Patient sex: M
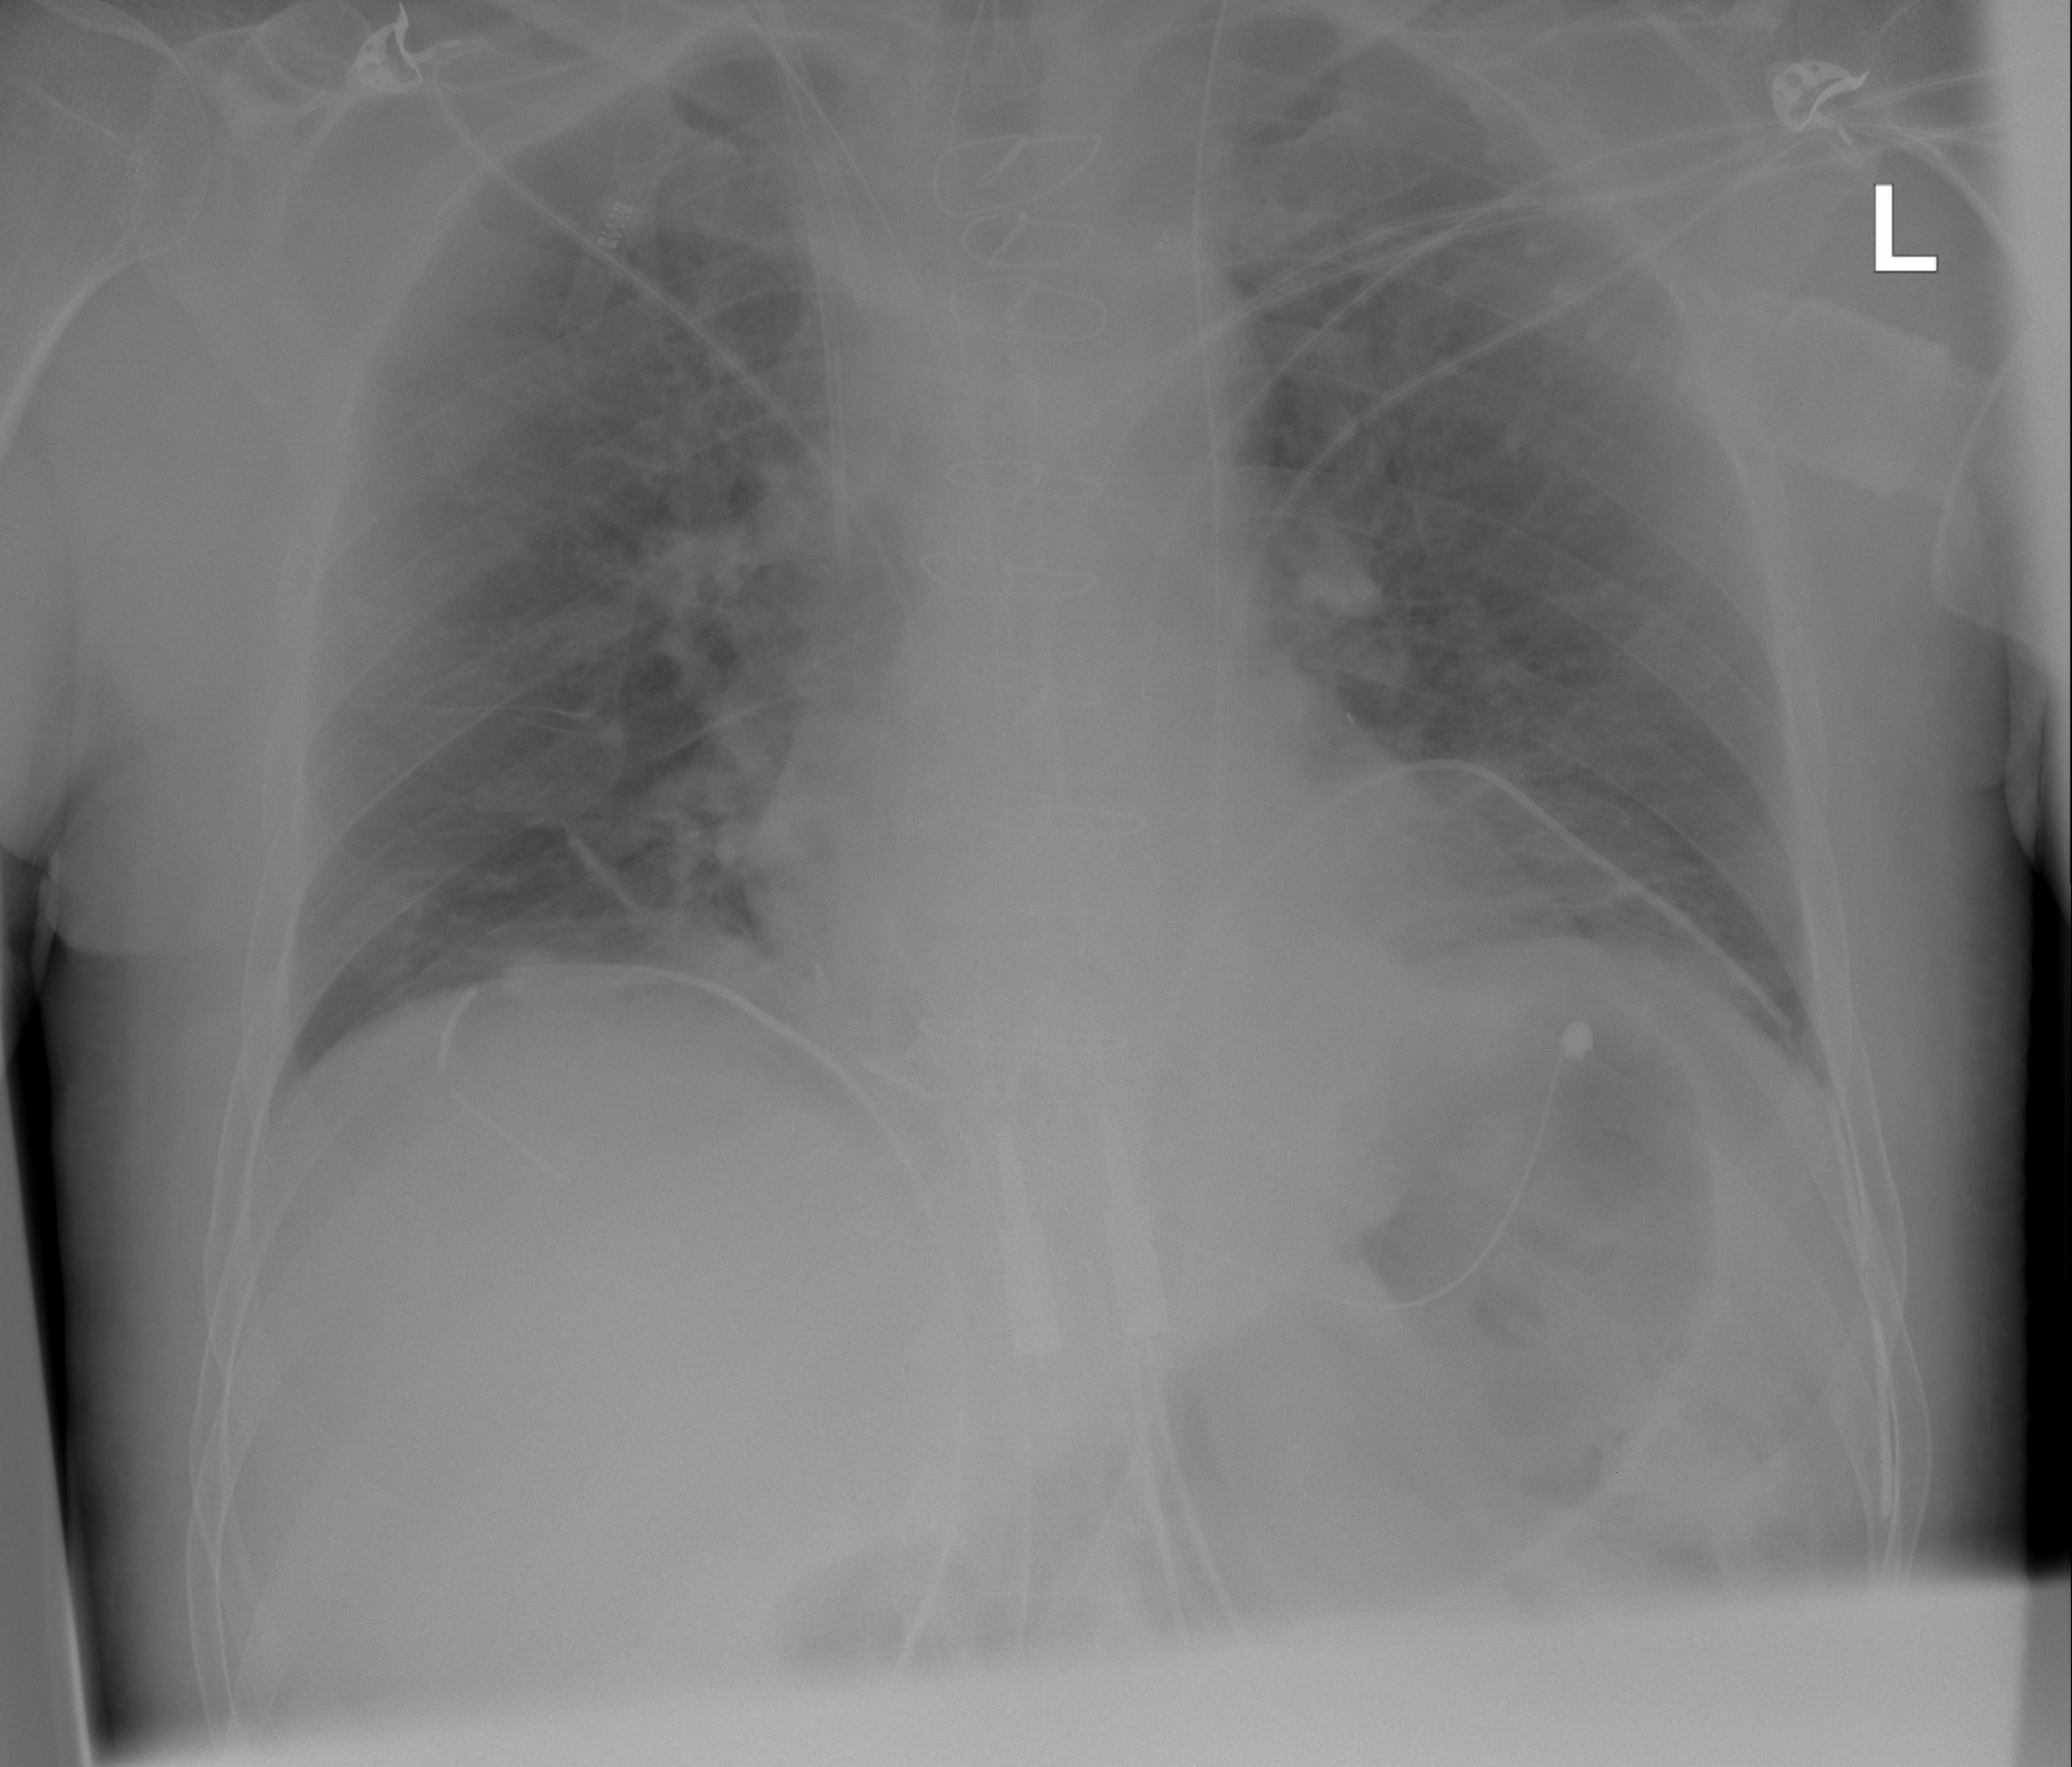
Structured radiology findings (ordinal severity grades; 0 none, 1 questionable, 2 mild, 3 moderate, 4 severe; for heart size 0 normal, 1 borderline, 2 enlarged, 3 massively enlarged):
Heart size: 2
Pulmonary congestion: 2
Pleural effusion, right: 0
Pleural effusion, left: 0
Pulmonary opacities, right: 0
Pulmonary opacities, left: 0
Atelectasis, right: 2
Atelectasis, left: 0